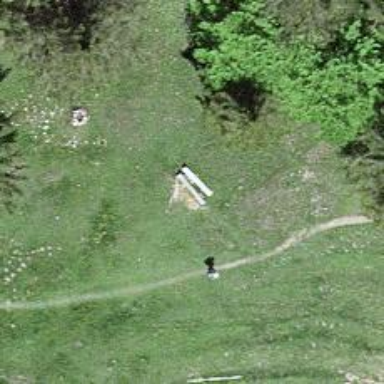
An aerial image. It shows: Bench for seating.